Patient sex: M
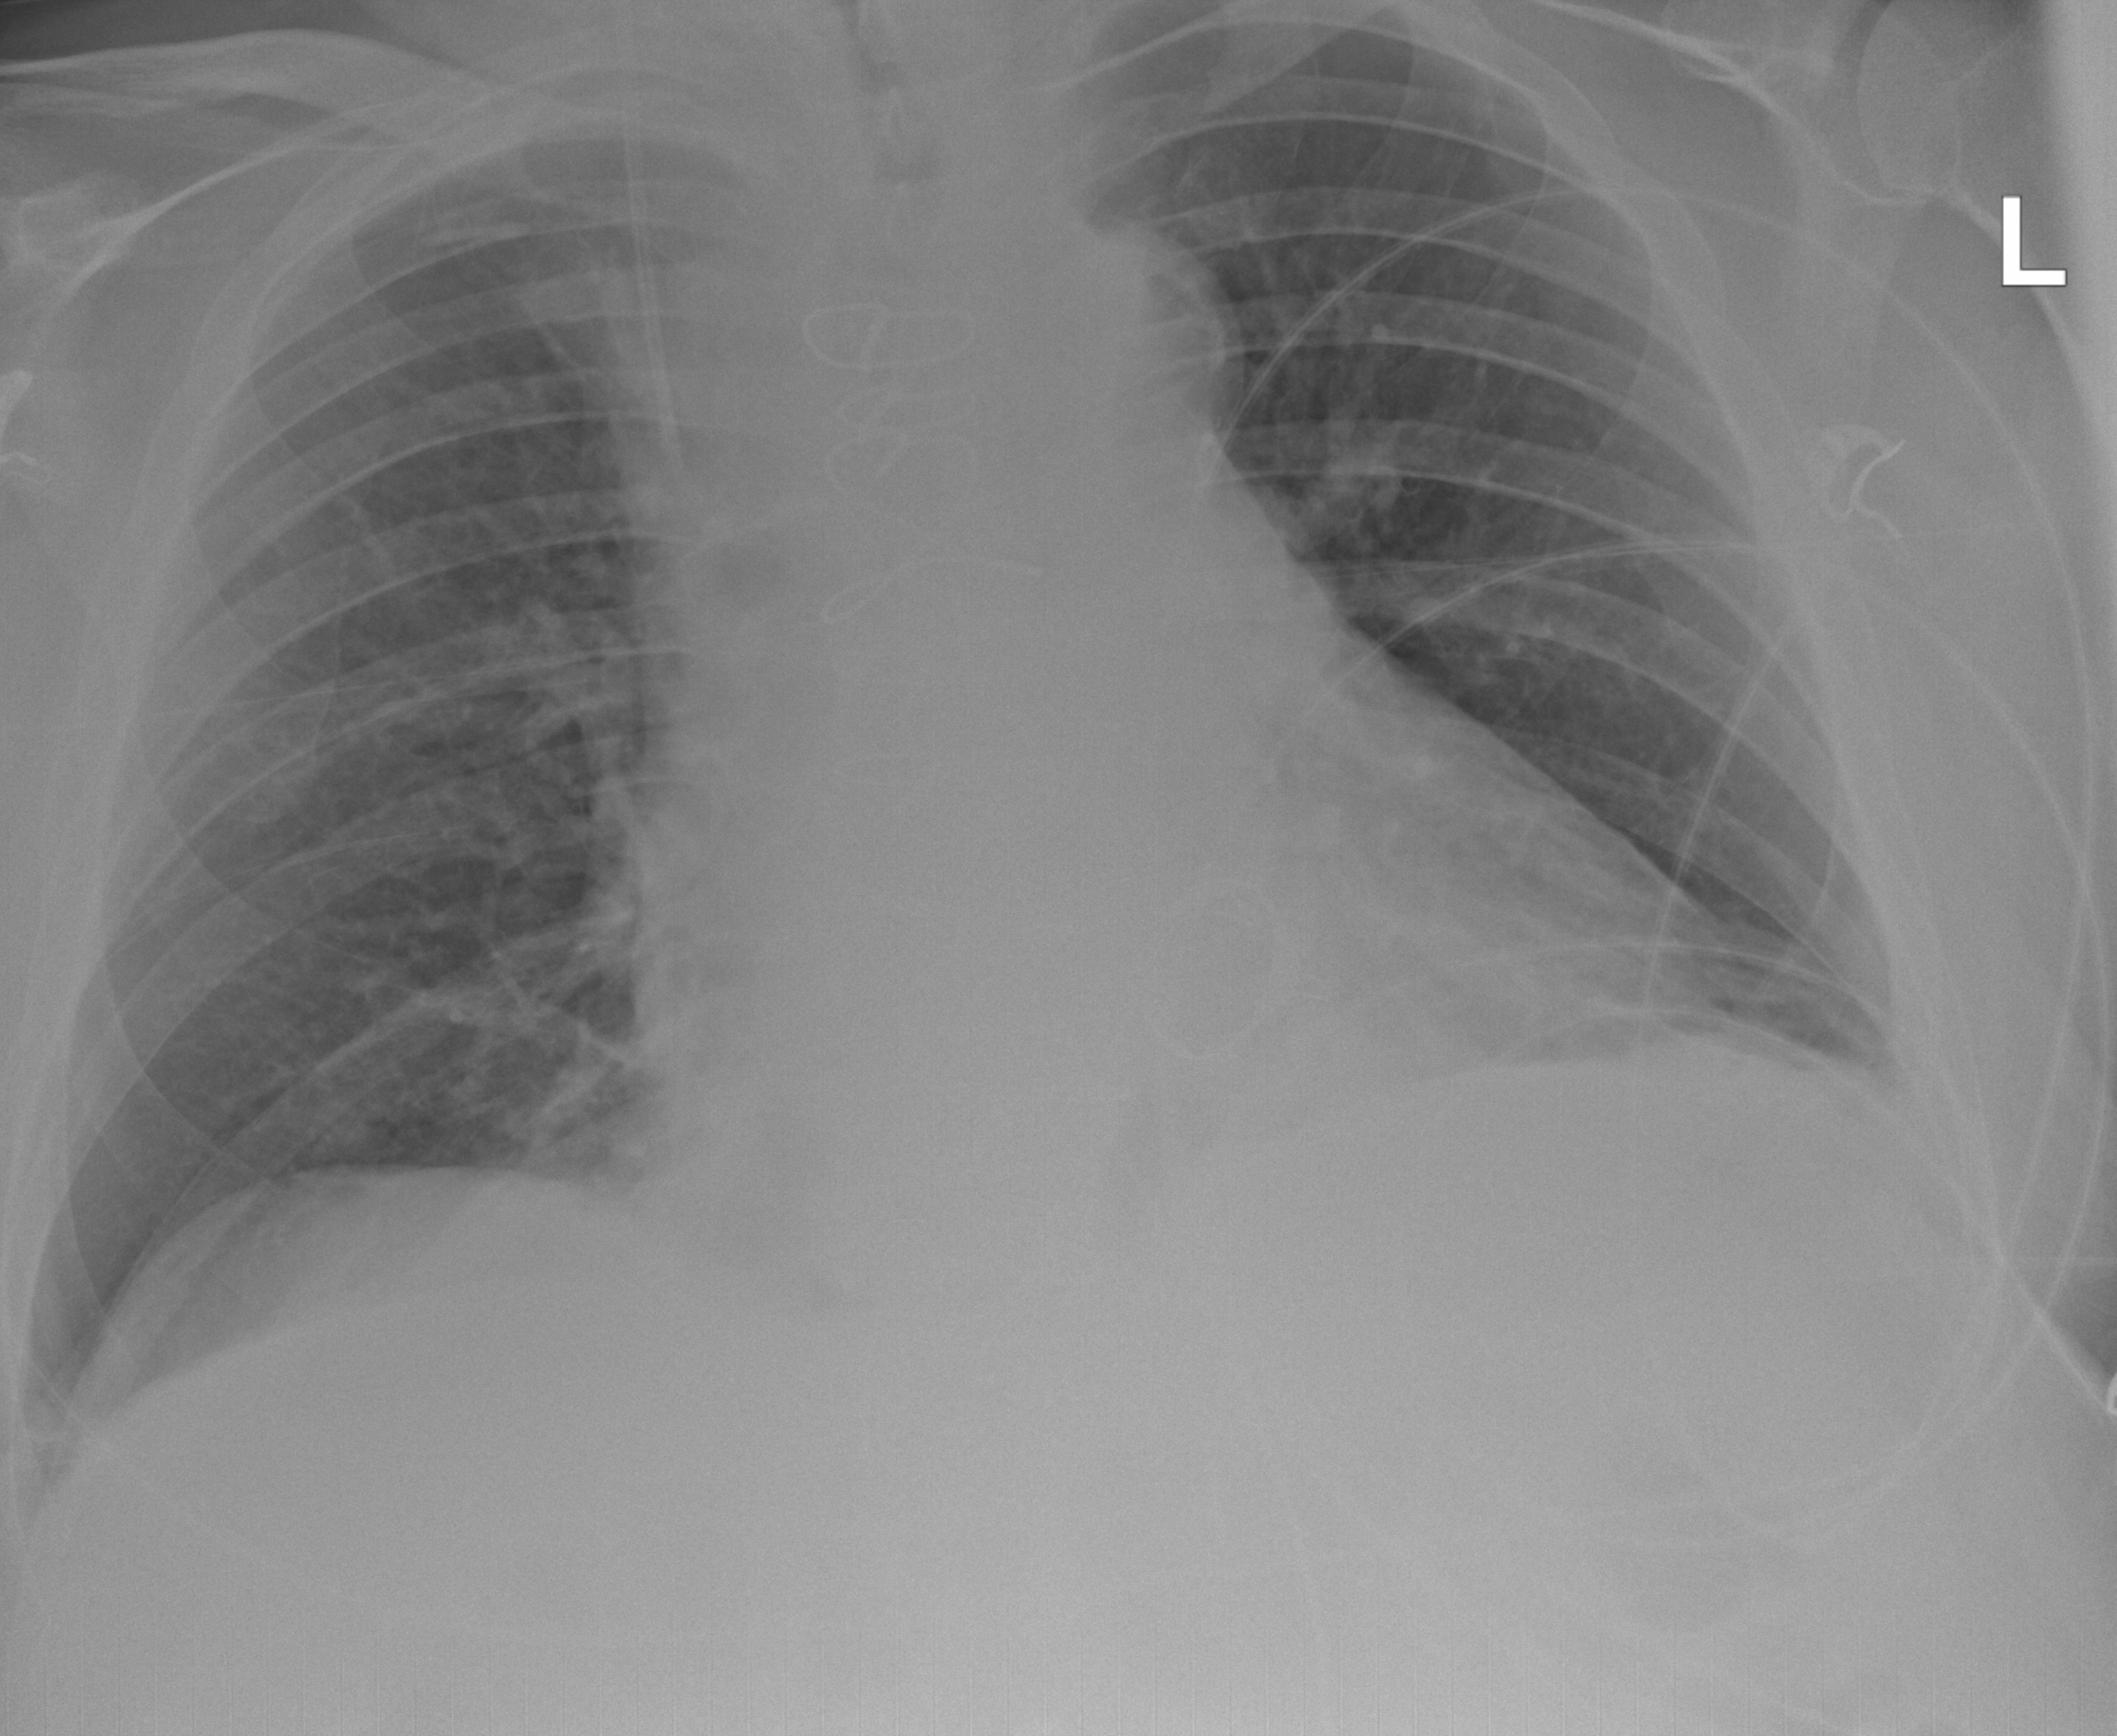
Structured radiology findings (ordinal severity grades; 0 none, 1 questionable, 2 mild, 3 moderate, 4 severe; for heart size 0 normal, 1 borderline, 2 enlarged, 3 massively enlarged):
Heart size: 1
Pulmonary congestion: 1
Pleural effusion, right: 0
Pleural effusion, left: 2
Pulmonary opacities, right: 0
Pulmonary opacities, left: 0
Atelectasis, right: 0
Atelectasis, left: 2